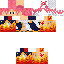
A female human skin with medium skin, wearing blonde long hair dressed in a blue hoodie and red pants, featuring a closed mouth.